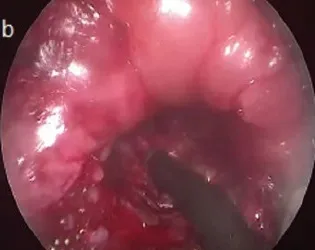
White thickened patch at the site of the tumour. Resection of the residual lesion.
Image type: endoscopy (airway_endoscopy)